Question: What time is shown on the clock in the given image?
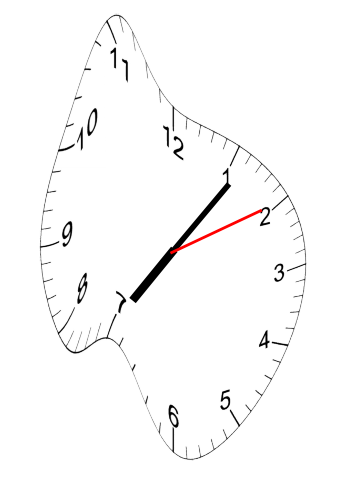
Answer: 07:06:10